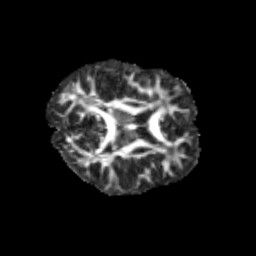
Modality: FA
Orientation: axial
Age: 9
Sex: male
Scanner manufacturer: siemens
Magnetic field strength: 3 T
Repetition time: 3.8 s
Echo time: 0.07 s